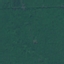
Land use / land cover: Forest